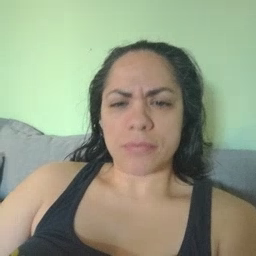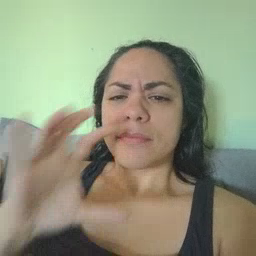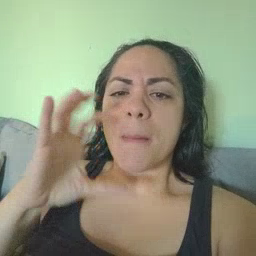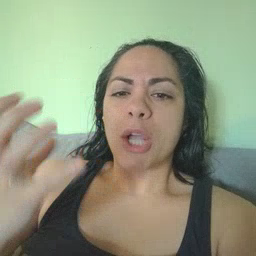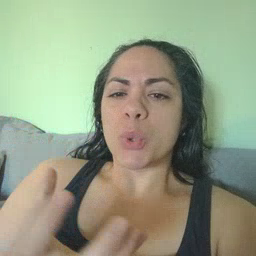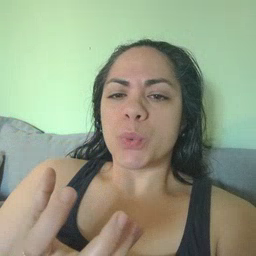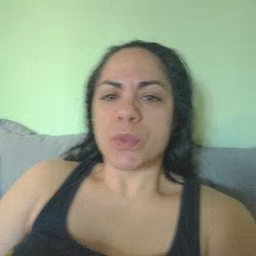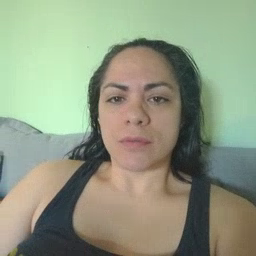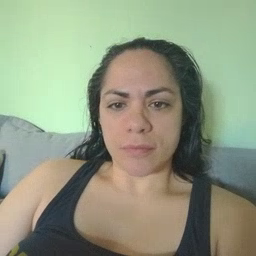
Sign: balloon